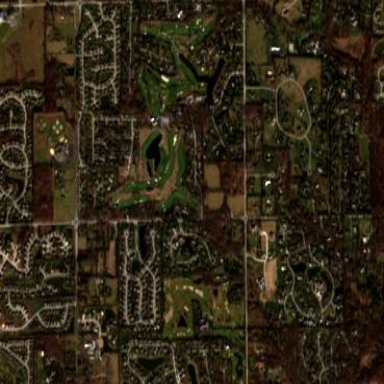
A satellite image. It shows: Golf course surrounded by greenery.